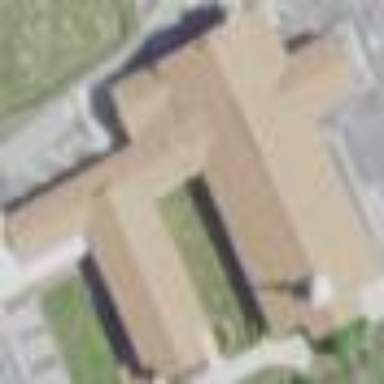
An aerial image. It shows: Building that is place of worship.